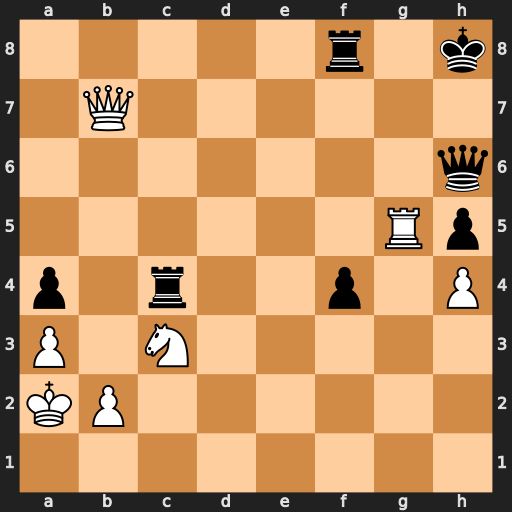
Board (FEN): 5r1k/1Q6/7q/6Rp/p1r2p1P/P1N5/KP6/8
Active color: w
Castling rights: -
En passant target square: -
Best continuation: Qd5 Rxc3 bxc3